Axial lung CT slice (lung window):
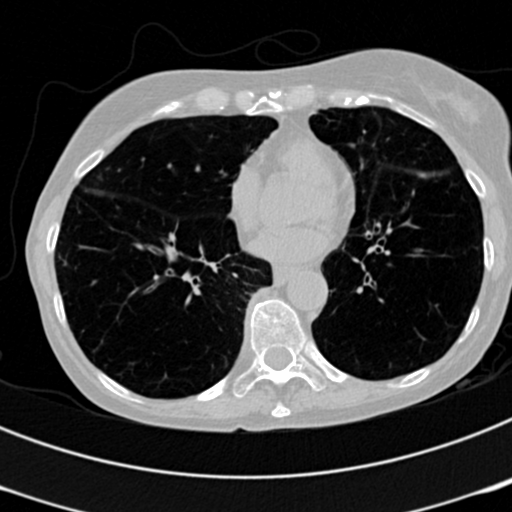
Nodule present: no